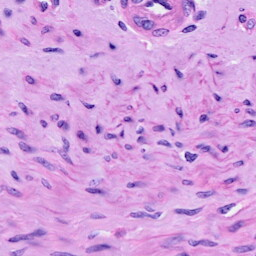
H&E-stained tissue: Cervix